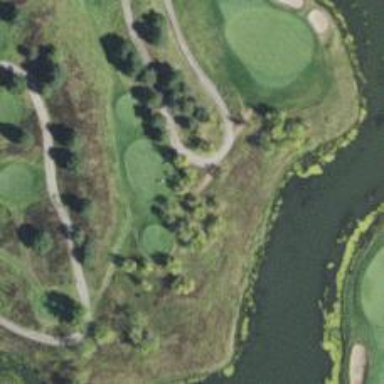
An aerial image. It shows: Footway that serves as golf path.